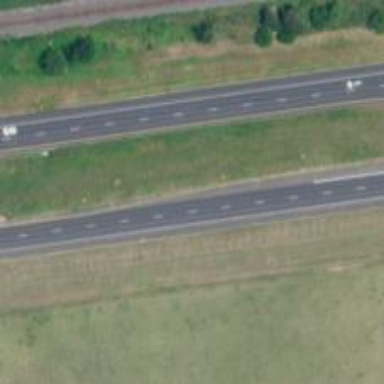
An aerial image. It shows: This image shows trunk highway that functions as expressway.